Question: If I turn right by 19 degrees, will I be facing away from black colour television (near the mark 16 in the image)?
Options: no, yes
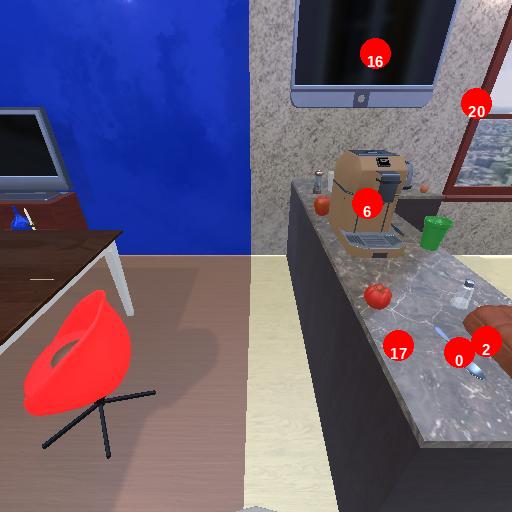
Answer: no